Interaction volume radius: 5 \u00c5
Interaction volume height: 20 \u00c5
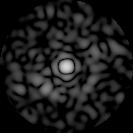
Disorder parameter: 0.8586